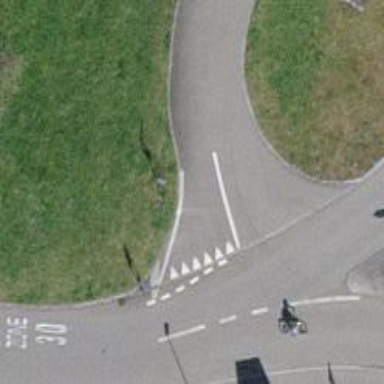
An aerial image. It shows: Road with "give way" sign.